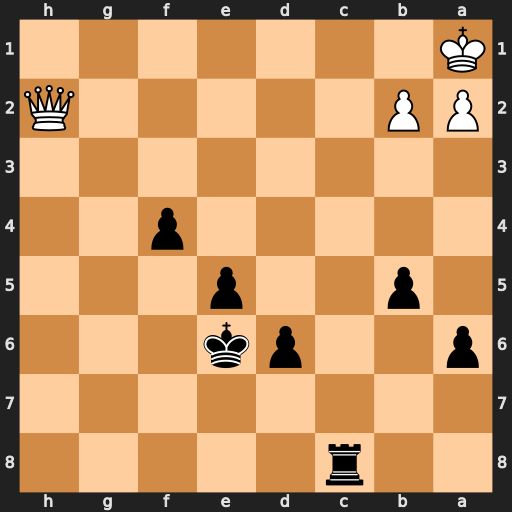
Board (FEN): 2r5/8/p2pk3/1p2p3/5p2/8/PP5Q/K7
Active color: b
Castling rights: -
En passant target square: -
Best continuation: Rc1#